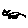
Label: cat